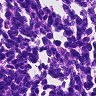
Metastatic tissue present: no